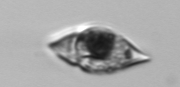
Label: Amphidinium